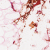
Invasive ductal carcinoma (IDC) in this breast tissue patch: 0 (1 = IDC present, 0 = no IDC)